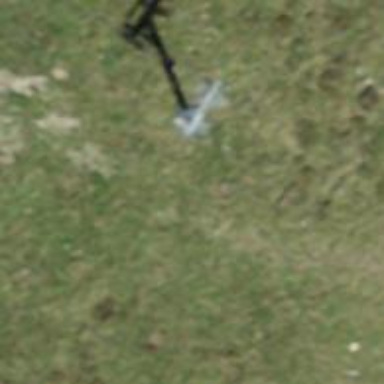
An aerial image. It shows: Pylon for aerialway.